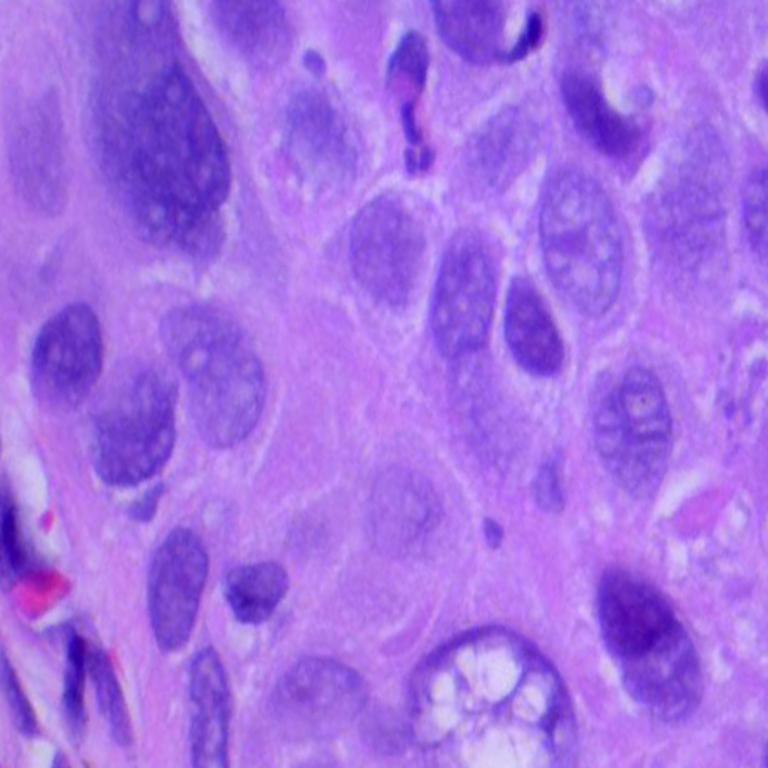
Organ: lung
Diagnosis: squamous carcinomas